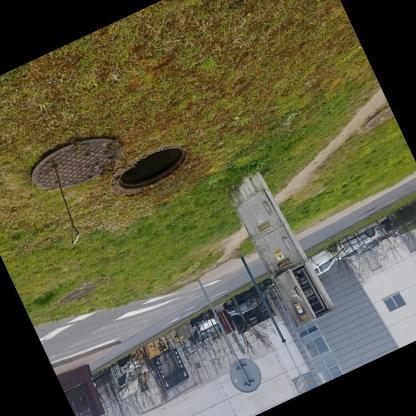
Klasa: inne